Question: this is a strange question. i can load 15 Dll's from plugins directory. But i have basePluginToRunothers.DLL which task execute other 14 dlls. My Starter dll is basePluginToRunothers.DLL. How to run other dlls by using basePluginToRunothers.DLL in AppDomain.CurrentDomain?

How to use abc.dll,xyz.dll, klm.dll by using basePluginToRunothers.DLL which has RUN method?
NOTE: ican load all dlls. other dlls will be execute over basePluginToRunothers'run method.
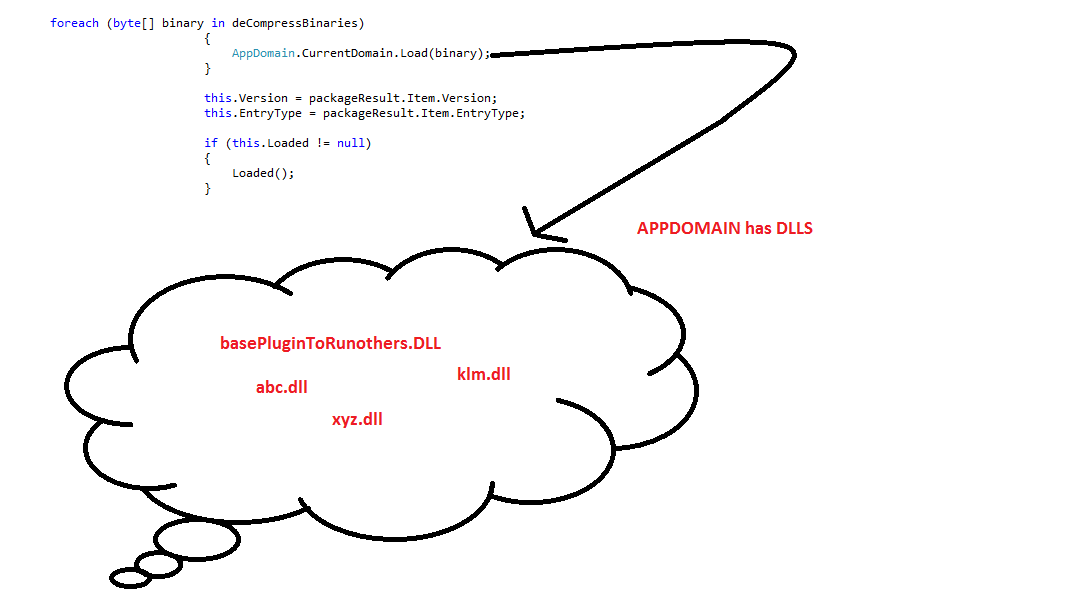
Answer: '''
public static void ReflectionInvoke()
{
int sum = 0;
int sub = 0;
int sum1 = 0;
int sum2 = 0;
MethodInfo mi = default(MethodInfo);
// Loading the assembly
Assembly reflectionAssemby = Assembly.LoadFile(@"C:\RelectionDLL.dll");
// Get type of class from loaded assembly
Type reflectionClassType = reflectionAssemby.GetType("ReflectionDLL.ReflectionClass");
// Create instance of the class
object objReflection = Activator.CreateInstance(reflectionClassType);
// Playing with property read/write
PropertyInfo intPropInfo = reflectionClassType.GetProperty("intProperty");
int i = Convert.ToInt32(intPropInfo.GetValue(objReflection, null));
// Reading value
intPropInfo.SetValue(objReflection, 55, null);
// writing value
int k = Convert.ToInt32(intPropInfo.GetValue(objReflection, null));
// Reading value
// Playing with property read
PropertyInfo strPropInfo = reflectionClassType.GetProperty("strProperty");
String str = (String)strPropInfo.GetValue(objReflection, null);
// Reading value
// Playing with property write
PropertyInfo dtPropertyInfo = reflectionClassType.GetProperty("dtProperty");
dtPropertyInfo.SetValue(objReflection, DateTime.Now, null);
// writing value
// Playing with static property read/write
PropertyInfo staticPropertyInfo = reflectionClassType.GetProperty("staticProperty");
int i1 = Convert.ToInt32(staticPropertyInfo.GetValue(null, null));
// Reading value
staticPropertyInfo.SetValue(null, 111, null);
// writing value
int k1 = Convert.ToInt32(staticPropertyInfo.GetValue(null, null));
// Reading value
// Invoking instance method
//
Console.WriteLine("IInd Way to call methods");
reflectionClassType.InvokeMember("pub_Inst_NoReturn_Function", BindingFlags.InvokeMethod | BindingFlags.Instance | BindingFlags.Public, null, objReflection, null);
reflectionClassType.InvokeMember("pri_Inst_NoReturn_Function", BindingFlags.InvokeMethod | BindingFlags.Instance | BindingFlags.NonPublic, null, objReflection, null);
sum = Convert.ToInt32(reflectionClassType.InvokeMember("pub_inst_Add_TwoNos", BindingFlags.InvokeMethod | BindingFlags.Instance | BindingFlags.Public, null, objReflection, new object[] { 55, 56 }));
sub = Convert.ToInt32(reflectionClassType.InvokeMember("pri_inst_Subtract_TwoNos", BindingFlags.InvokeMethod | BindingFlags.Instance | BindingFlags.NonPublic, null, objReflection, new object[] { 55, 56 }));
// Invoking static method
reflectionClassType.InvokeMember("pub_static_NoReturn_Function", BindingFlags.InvokeMethod | BindingFlags.Static | BindingFlags.Public, null, null, null);
reflectionClassType.InvokeMember("pri_static_NoReturn_Function", BindingFlags.InvokeMethod | BindingFlags.Static | BindingFlags.NonPublic, null, null, null);
sum1 = Convert.ToInt32(reflectionClassType.InvokeMember("pub_static_Add_TwoNos", BindingFlags.InvokeMethod | BindingFlags.Static | BindingFlags.Public, null, null, new object[] { 55, 56 }));
sum2 = Convert.ToInt32(reflectionClassType.InvokeMember("pri_static_Subtract_TwoNos", BindingFlags.InvokeMethod | BindingFlags.Static | BindingFlags.NonPublic, null, null, new object[] { 55, 56 }));
Console.WriteLine();
}
'''